Question: I really want to know why and how to fix this thing.

The first image is from IE8 while the second is from Chrome.
What I want is the second one. Any advice?
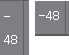
Answer: You probably need to use the css rule:
'''
white-space:nowrap;
'''
This prevents text from going onto the next line